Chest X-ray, PA view. Patient: 62 years old, sex M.
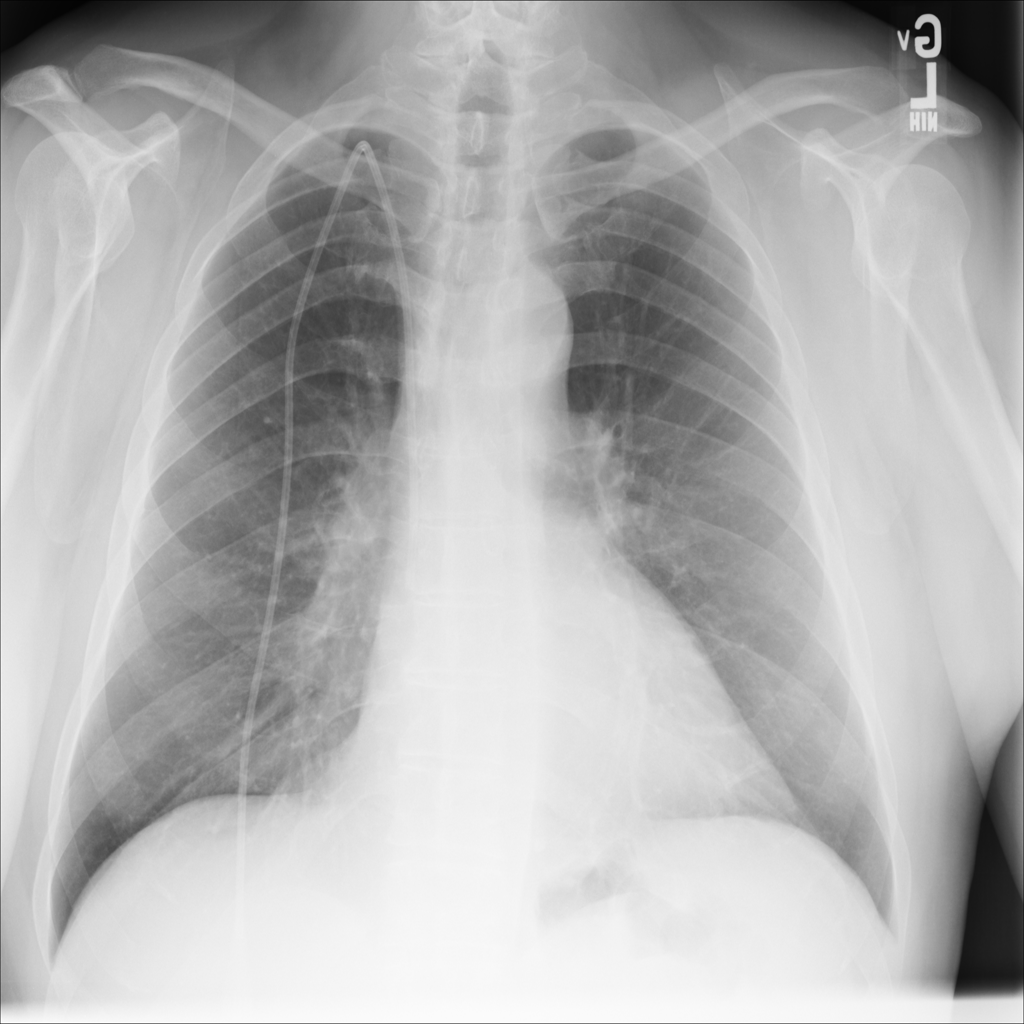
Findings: No Finding